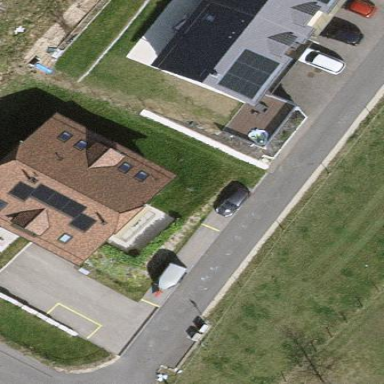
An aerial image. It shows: Simple and straightforward house.